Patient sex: F
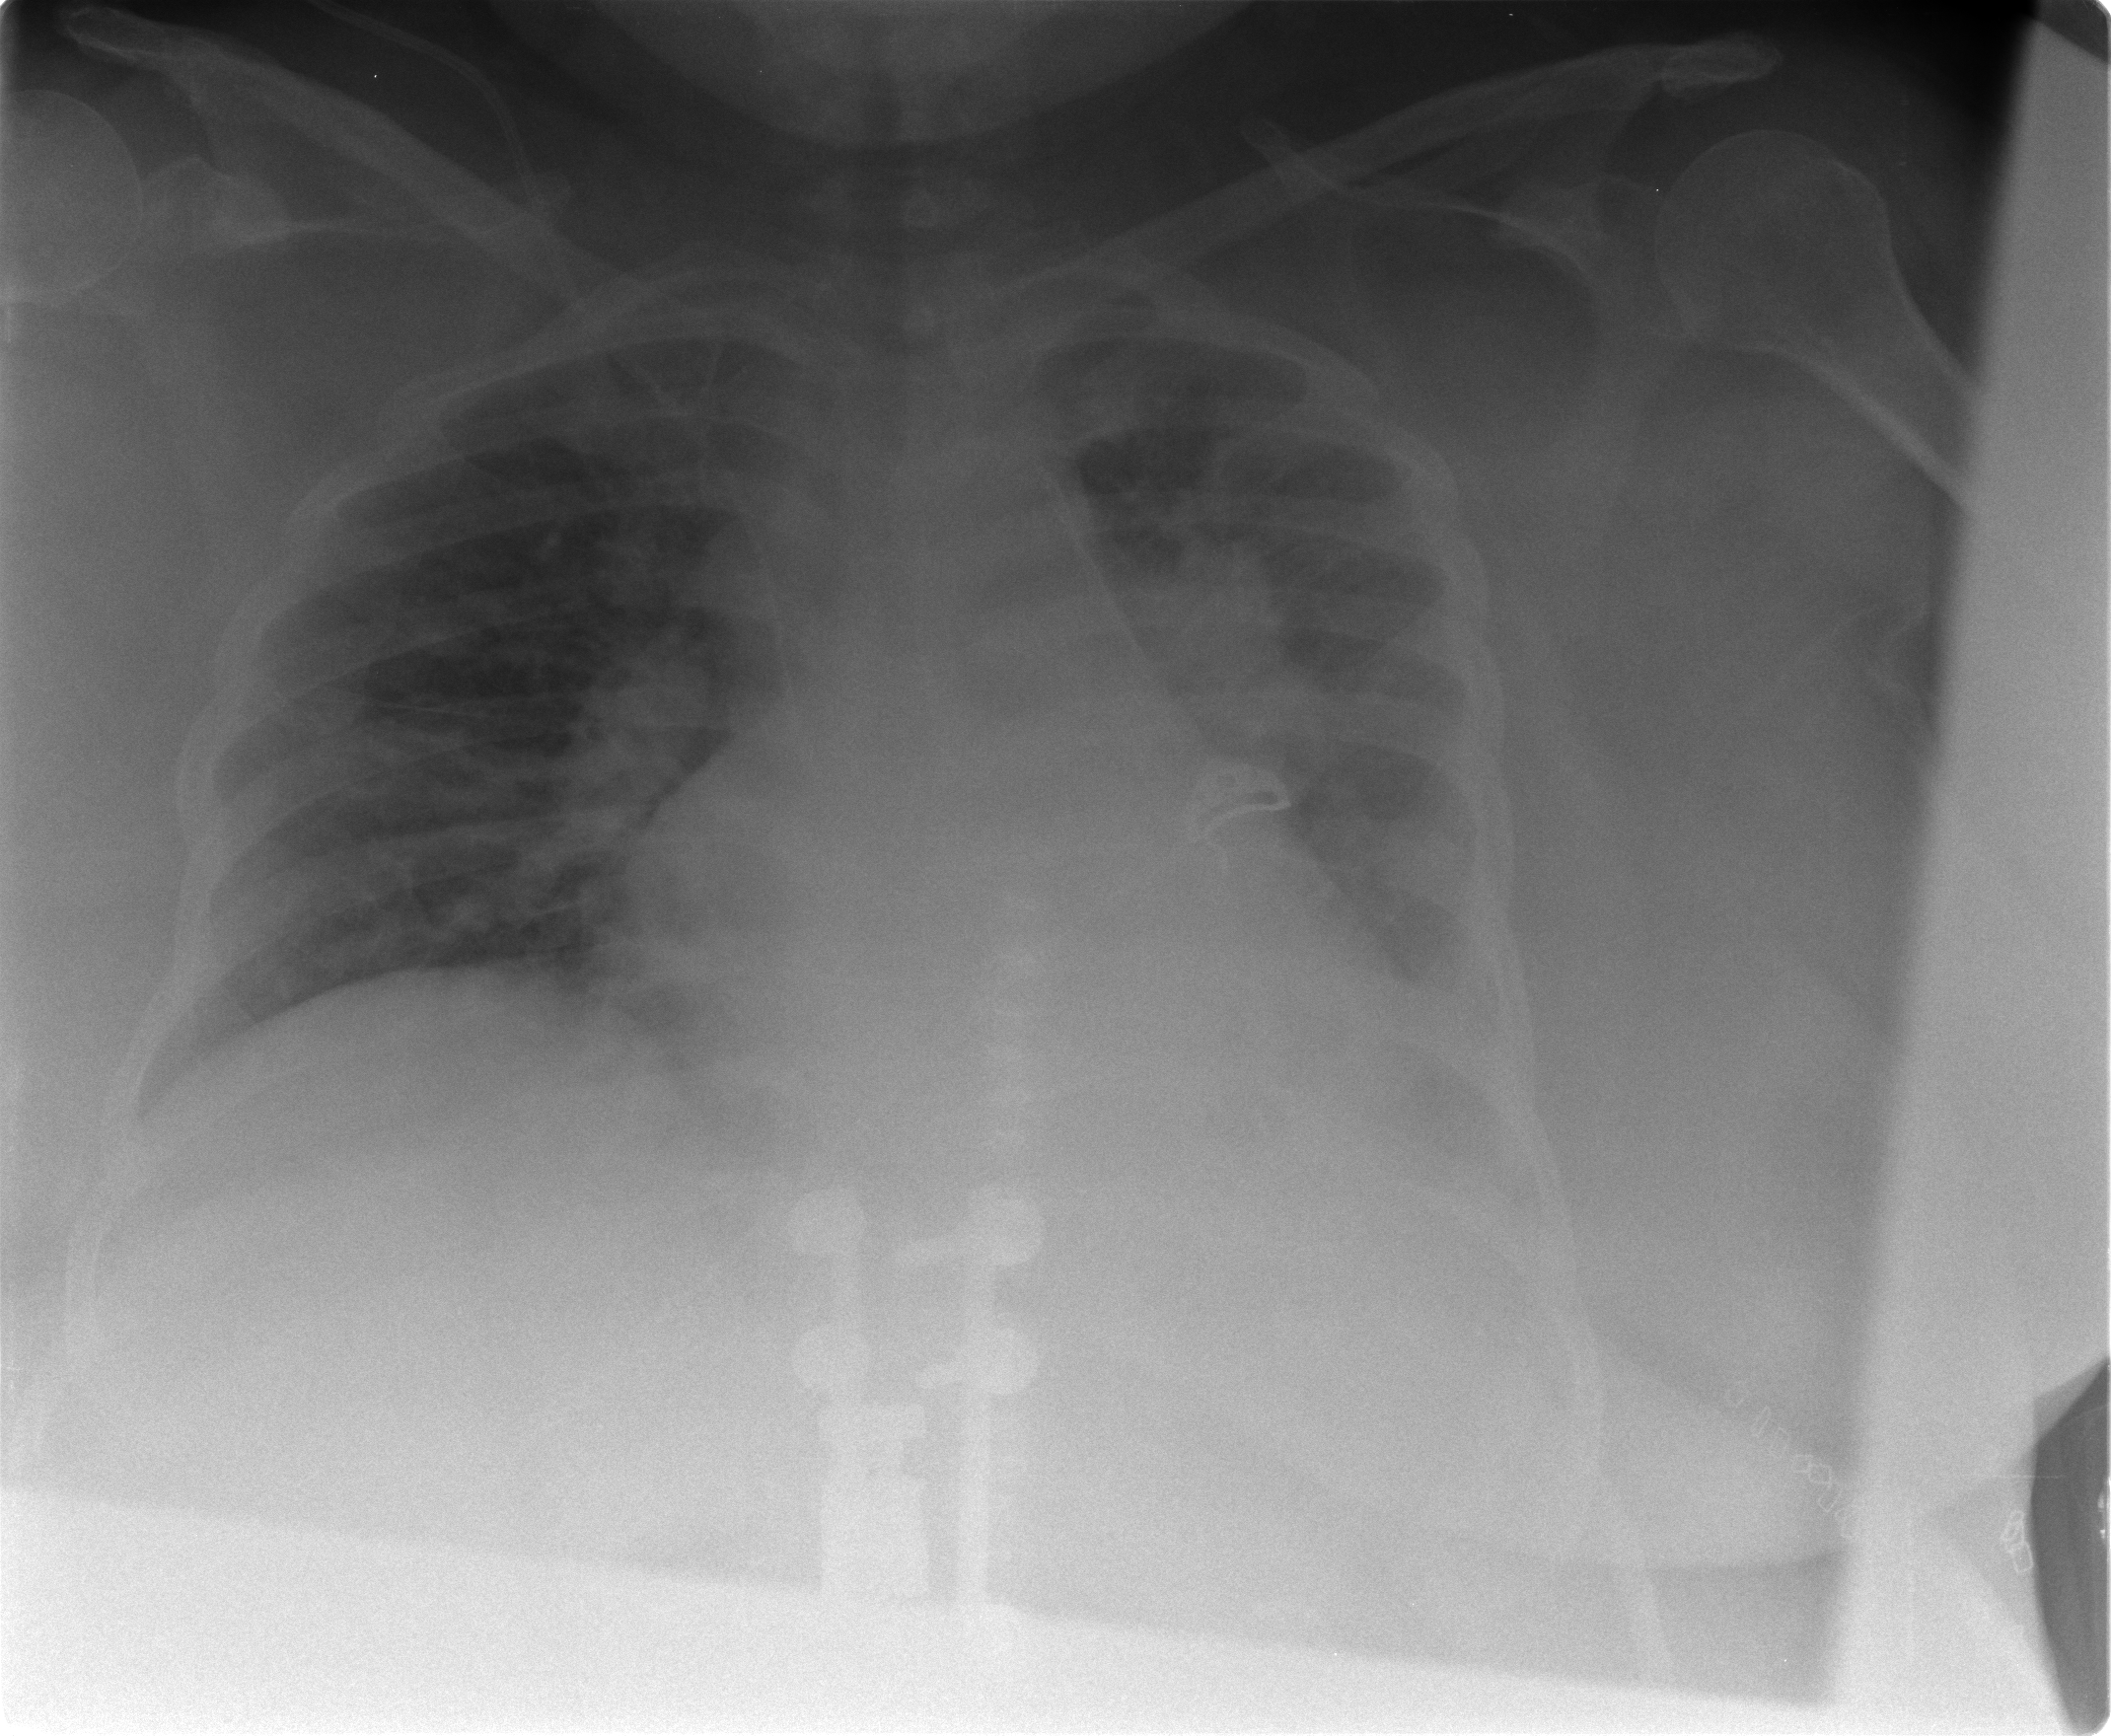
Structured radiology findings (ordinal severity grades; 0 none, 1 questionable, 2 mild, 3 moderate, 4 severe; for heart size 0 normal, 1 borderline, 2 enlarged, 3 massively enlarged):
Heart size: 2
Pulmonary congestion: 3
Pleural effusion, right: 0
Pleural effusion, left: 2
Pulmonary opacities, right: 2
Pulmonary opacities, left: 2
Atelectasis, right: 2
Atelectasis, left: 2